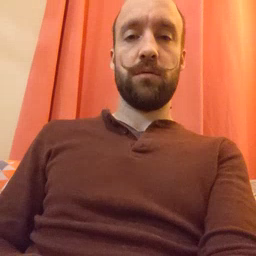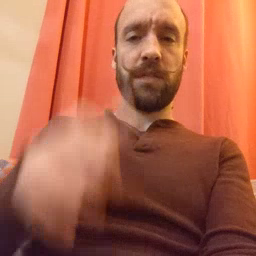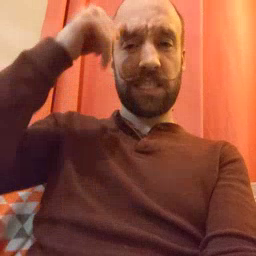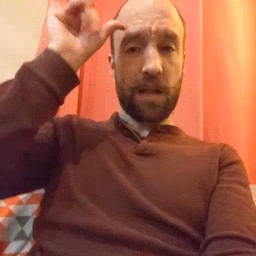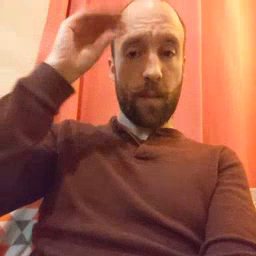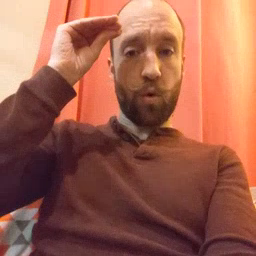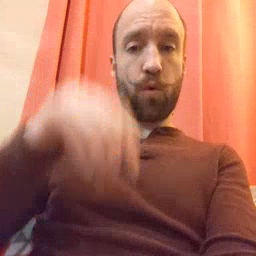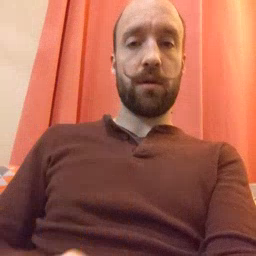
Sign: cowboy